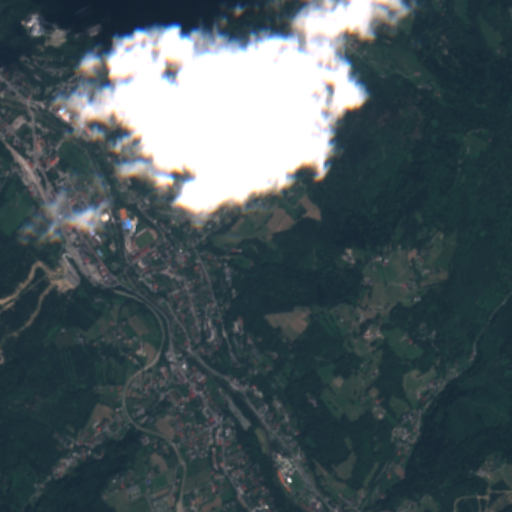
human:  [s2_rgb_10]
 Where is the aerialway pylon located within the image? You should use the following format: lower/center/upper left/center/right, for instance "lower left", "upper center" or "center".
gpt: The aerialway pylon is located in the center left of the image.
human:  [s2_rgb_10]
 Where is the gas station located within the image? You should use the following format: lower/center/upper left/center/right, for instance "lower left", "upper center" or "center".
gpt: The gas station is located in the lower center of the image.
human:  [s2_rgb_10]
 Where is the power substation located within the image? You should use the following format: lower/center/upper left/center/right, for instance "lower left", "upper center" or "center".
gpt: The power substation is located in the lower center of the image.
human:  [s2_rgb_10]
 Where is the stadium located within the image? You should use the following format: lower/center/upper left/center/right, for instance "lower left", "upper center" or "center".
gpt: The stadium is located in the center left of the image.
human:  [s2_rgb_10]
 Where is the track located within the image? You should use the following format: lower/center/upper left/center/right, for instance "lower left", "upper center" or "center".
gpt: The track is located in the upper right of the image.
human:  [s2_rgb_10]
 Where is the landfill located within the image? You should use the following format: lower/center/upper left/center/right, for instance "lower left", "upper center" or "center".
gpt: There is no landfill in the image.